七年级 · 解析几何
如图, 三角形 $A B C$ 在平面直角坐标系中, 小方格的边长为单位长度

(1)请写出三角形 $A B C$ 各点的坐标.

(2)将三角 $A B C$ 经过平移后得到三角形 $A^{\prime} B^{\prime} C^{\prime}$, 若三角形 $A B C$ 中任意一点 $M(a, b)$ 的对应点的坐标为 $M^{\prime}(a-1, b+2)$, 写出 $A^{\prime} 、 B^{\prime} 、 C^{\prime}$ 的坐标, 并画出平移后的图形.

(3)求出三角形 $A^{\prime} B^{\prime} C^{\prime}$ 的面积.
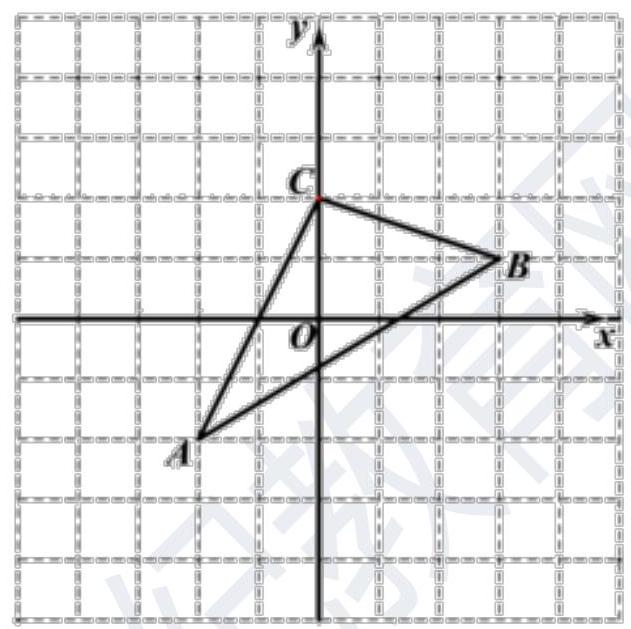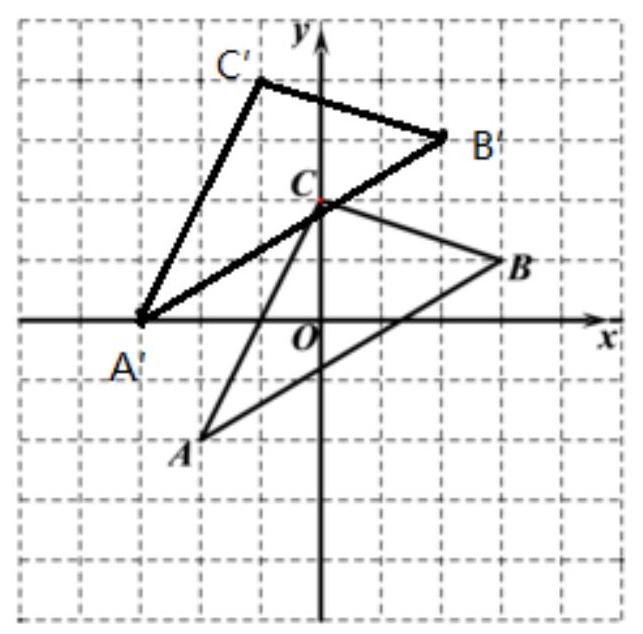
答案: 【答案】解：（1)据图可知

$A(-2,-2) 、 B(3,1) 、 C(0,2)$

(2) $\because$ 三角形 $A B C$ 中任意一点 $M(a, b)$ 的对应点的坐标为 $M^{\prime}(a-1, b+2)$

$\therefore$ 三角形 $A B C$ 先向上平移 2 个单位, 在向左平移 1 个单位得到三角形 $A^{\prime} B^{\prime} C^{\prime}$,

故 $A^{\prime}(-3,0) 、 B^{\prime}(2,3) 、 C^{\prime}(-1,4)$

平移后图形如下:

(3) $S_{\triangle A B C}=5 \times 4-\frac{1}{2} \times 5 \times 3-\frac{1}{2} \times 3 \times 1-\frac{1}{2} \times 2 \times 4=7$.

【解析】本题考查了作图一平移变换：确定平移后图形的基本要素有两个：平移方向、平移距离. 作图时要先找到图形的关键点, 分别把这几个关键点按照平移的方向和距离确定对应点后, 再顺次连接对应点即可得到平移后的图形.

(1)利用点的坐标的表示方法分别写出点 $A 、 B 、 C$ 的坐标;

(2)先根据 $M$ 点的变化得出平移规律, 再利用点的坐标平移的规律写出点 $A 、 B 、 C$ 的对应点 $A^{\prime} 、 B^{\prime} 、 C^{\prime}$ 的坐标, 然后描点即可得到 $\triangle A^{\prime} B^{\prime} C^{\prime} ;$

(3)利用一个矩形的面积分别减去三个三角形的面积计算三角形 $A B C$ 的面积.